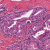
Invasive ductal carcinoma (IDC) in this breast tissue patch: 0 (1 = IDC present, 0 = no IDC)